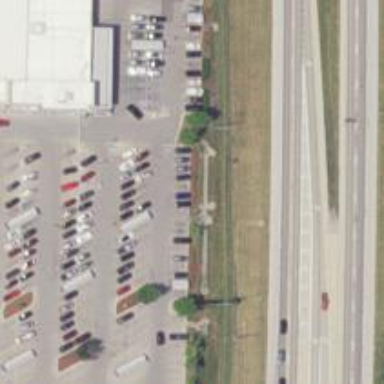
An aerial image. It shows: Solid stop line on the road.